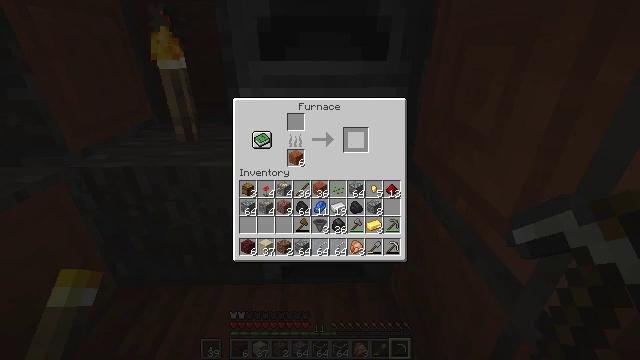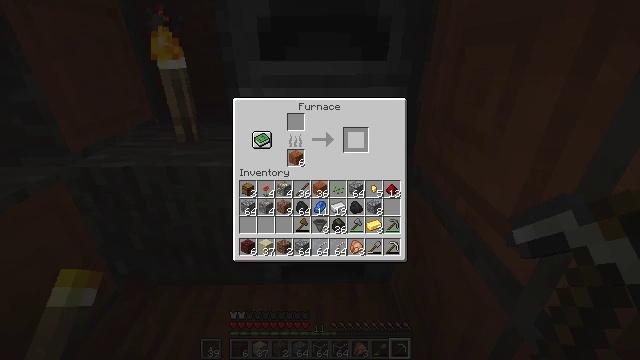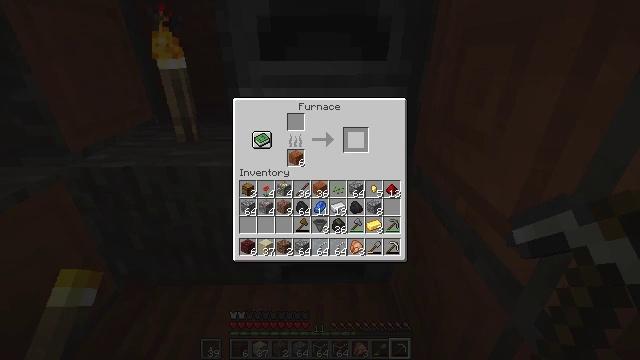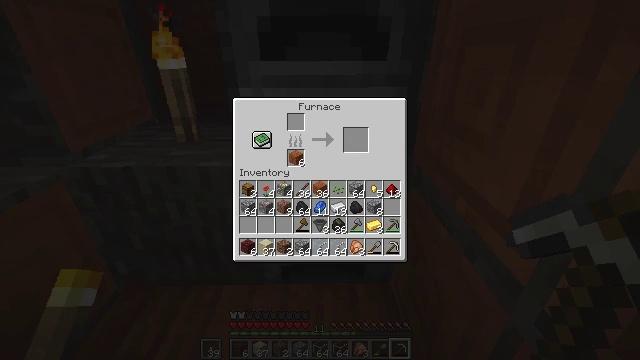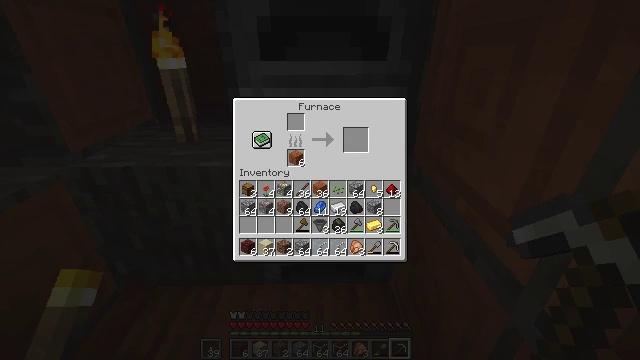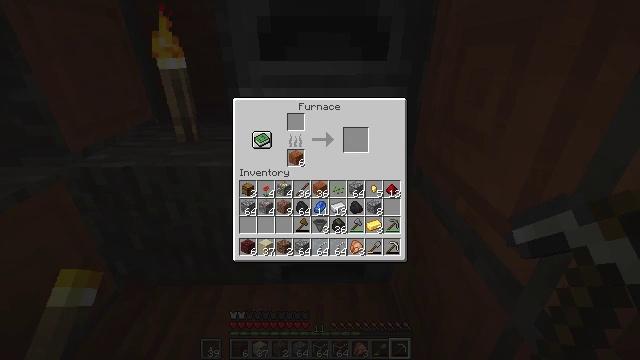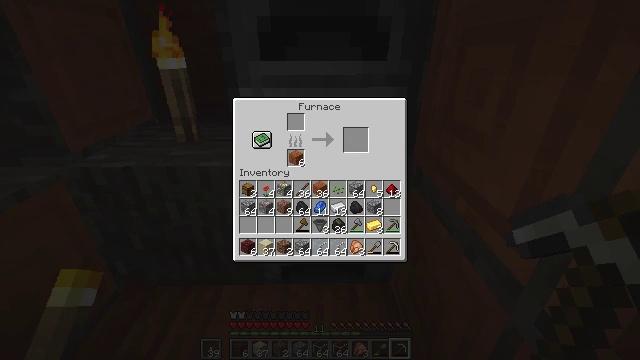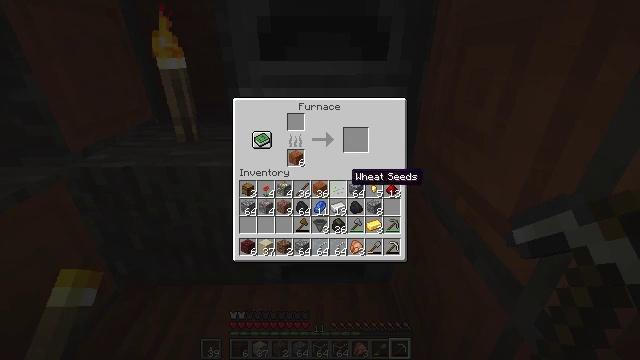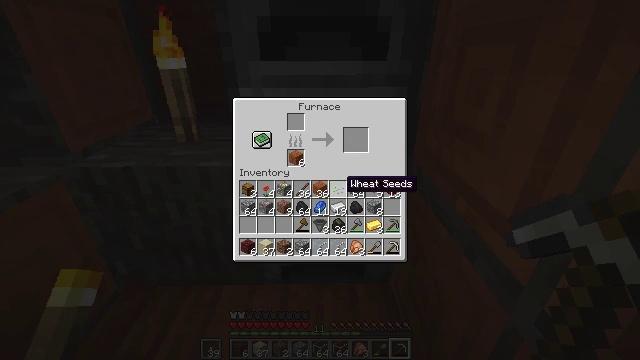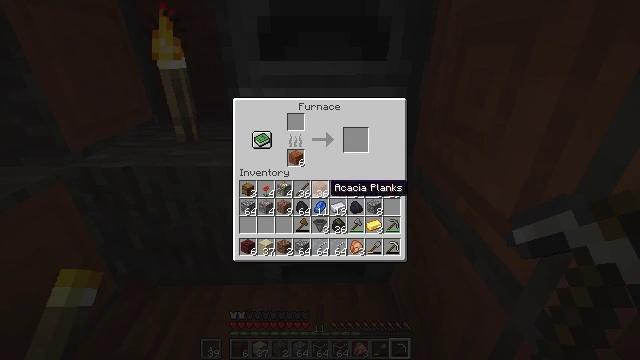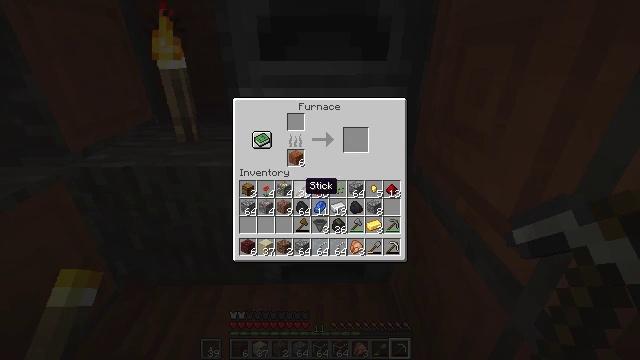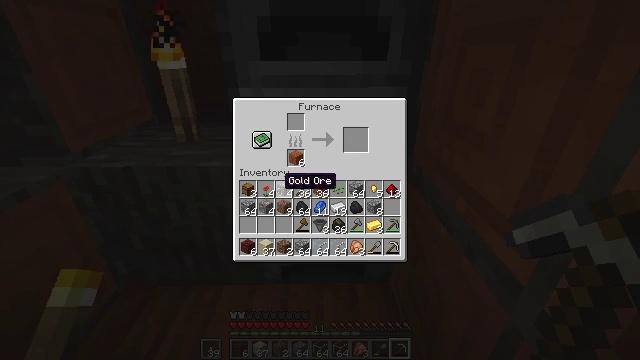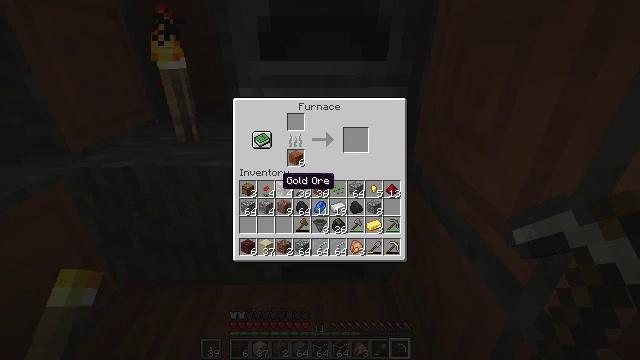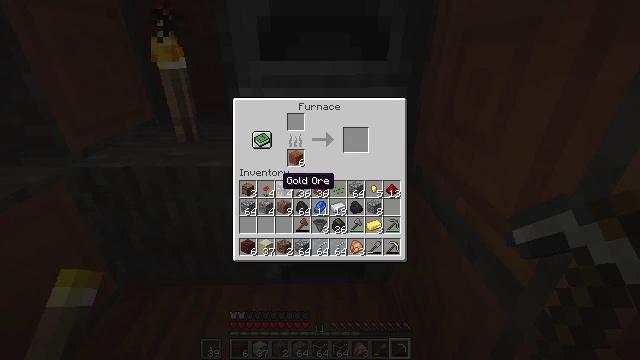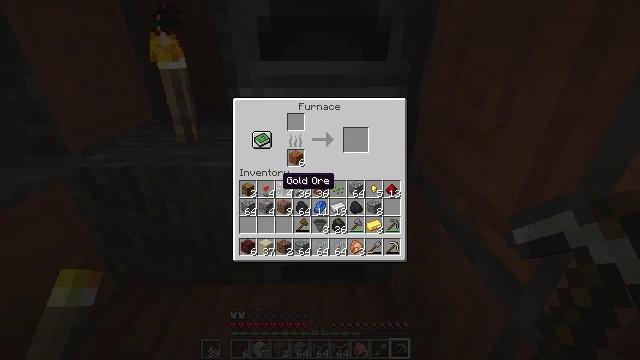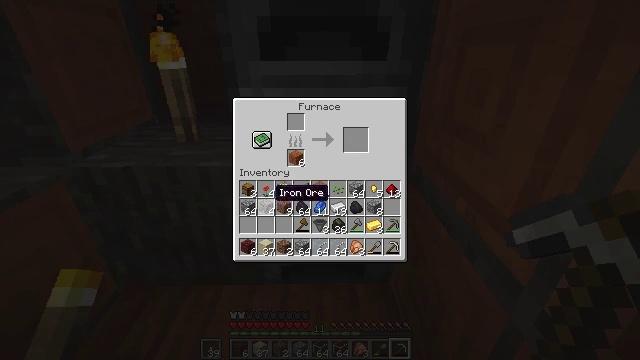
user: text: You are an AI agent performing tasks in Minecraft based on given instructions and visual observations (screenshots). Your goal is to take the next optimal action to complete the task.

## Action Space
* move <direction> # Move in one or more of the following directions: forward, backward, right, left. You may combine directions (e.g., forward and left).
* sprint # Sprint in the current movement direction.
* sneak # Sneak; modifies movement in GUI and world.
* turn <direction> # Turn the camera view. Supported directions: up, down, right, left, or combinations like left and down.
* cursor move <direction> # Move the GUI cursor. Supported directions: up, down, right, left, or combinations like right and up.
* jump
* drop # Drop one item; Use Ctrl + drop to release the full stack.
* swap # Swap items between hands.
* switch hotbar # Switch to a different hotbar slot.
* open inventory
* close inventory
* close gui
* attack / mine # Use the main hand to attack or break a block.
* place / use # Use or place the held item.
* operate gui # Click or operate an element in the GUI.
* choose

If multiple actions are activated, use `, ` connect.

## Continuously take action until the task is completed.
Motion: motion action
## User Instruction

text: Craft an acacia sign.
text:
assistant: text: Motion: sneak, open gui
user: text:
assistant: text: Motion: sneak, cursor move down
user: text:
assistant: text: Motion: sneak
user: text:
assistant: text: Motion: sneak
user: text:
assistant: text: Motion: sneak, cursor move down
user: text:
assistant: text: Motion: sneak, cursor move down
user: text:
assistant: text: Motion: sneak, cursor move down
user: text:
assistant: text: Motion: sneak, cursor move down
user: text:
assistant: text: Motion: sneak, cursor move left
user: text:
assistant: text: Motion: sneak, cursor move left
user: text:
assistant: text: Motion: sneak, cursor move left
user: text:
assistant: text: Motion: sneak
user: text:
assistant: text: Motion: sneak
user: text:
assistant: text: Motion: sneak
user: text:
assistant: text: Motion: sneak, cursor move left and down
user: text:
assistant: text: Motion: sneak, cursor move left and down
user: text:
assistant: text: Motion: sneak
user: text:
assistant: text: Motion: sneak
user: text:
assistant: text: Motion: sneak
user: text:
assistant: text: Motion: sneak
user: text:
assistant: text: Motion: sneak
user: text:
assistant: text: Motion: sneak
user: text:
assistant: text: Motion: sneak
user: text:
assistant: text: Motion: sneak
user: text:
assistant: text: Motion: sneak
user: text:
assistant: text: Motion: sneak
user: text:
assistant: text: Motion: sneak
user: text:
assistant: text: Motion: sneak
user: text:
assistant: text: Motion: sneak
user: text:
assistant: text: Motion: sneak, operate gui